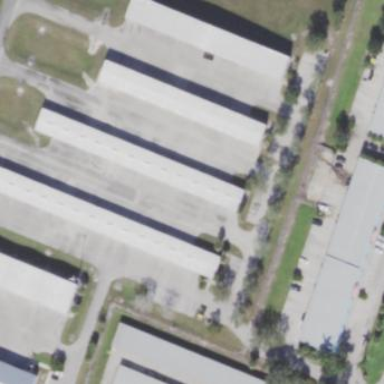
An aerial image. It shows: Hangar building at the airport.